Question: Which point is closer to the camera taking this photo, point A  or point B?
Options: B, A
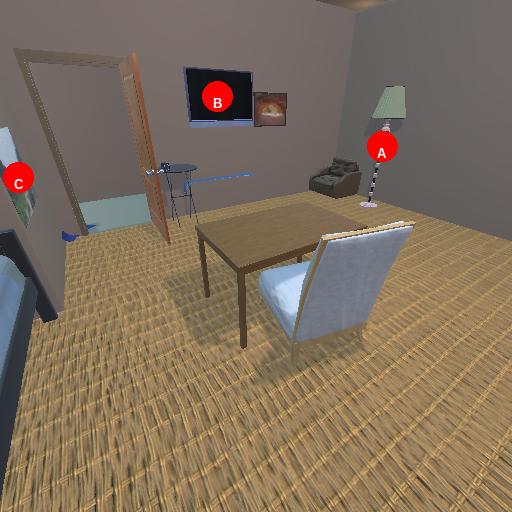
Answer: B